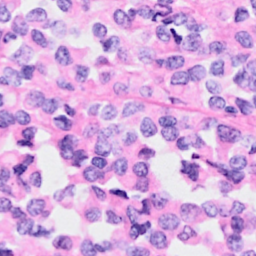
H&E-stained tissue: Breast